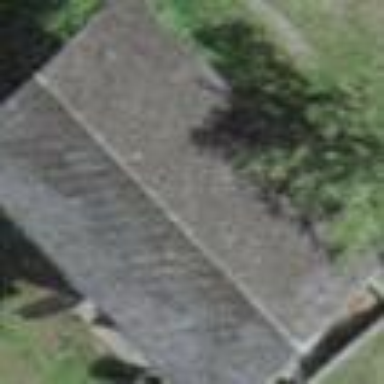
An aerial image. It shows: Rural barn.